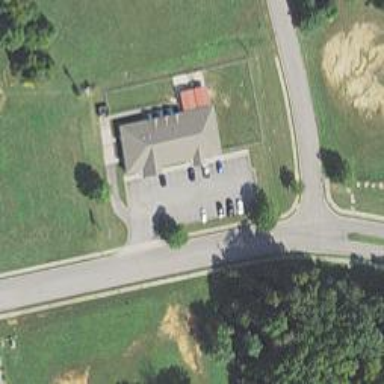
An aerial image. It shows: Veterinary facility.